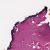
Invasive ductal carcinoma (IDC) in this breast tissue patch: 0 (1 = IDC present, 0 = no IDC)